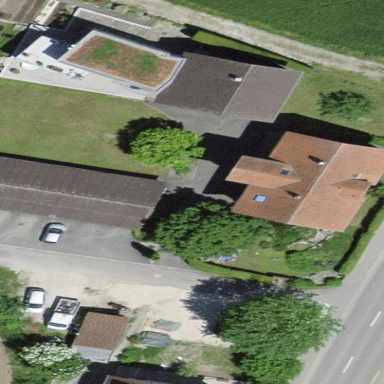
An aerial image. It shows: Building with gabled roof made of roof tiles.